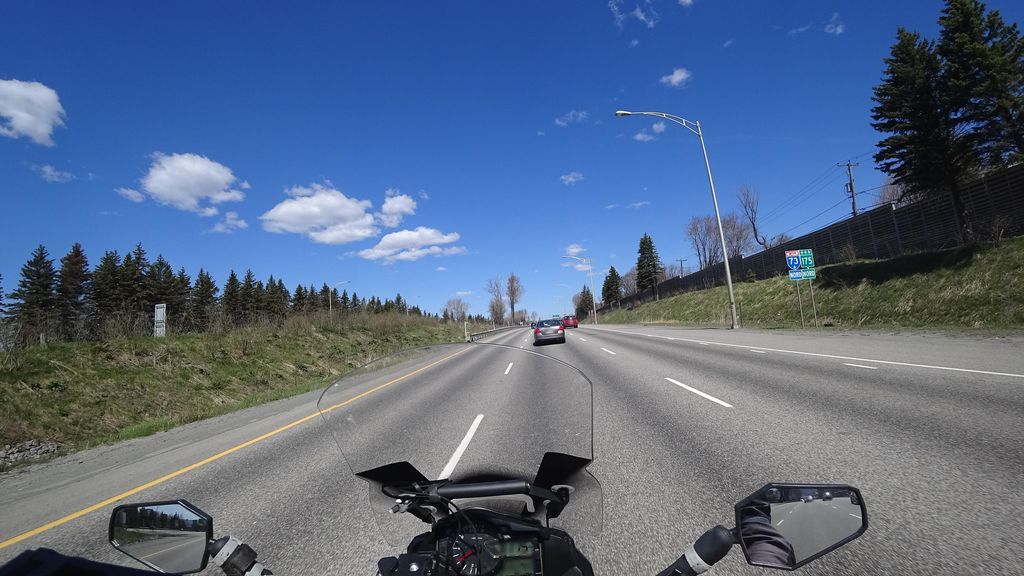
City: quebec_city